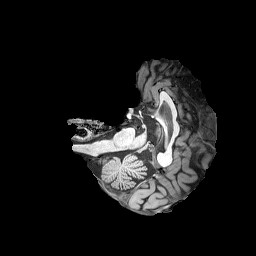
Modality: T1w
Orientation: axial
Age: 68
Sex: female
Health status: healthy